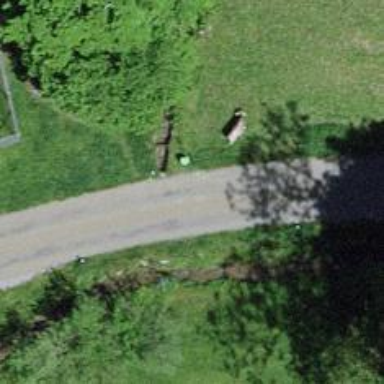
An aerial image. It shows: Culvert tunnel.